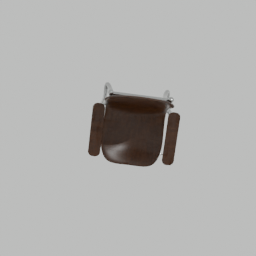
Label: furniture